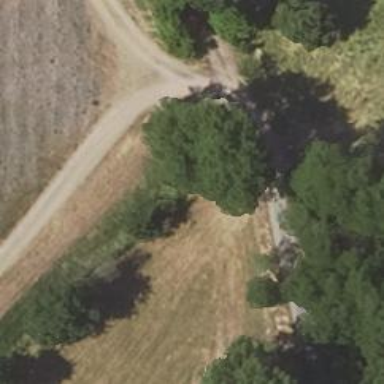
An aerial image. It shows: Culvert tunnel.